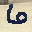
Label: 6